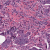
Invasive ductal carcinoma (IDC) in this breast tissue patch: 1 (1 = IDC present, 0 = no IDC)